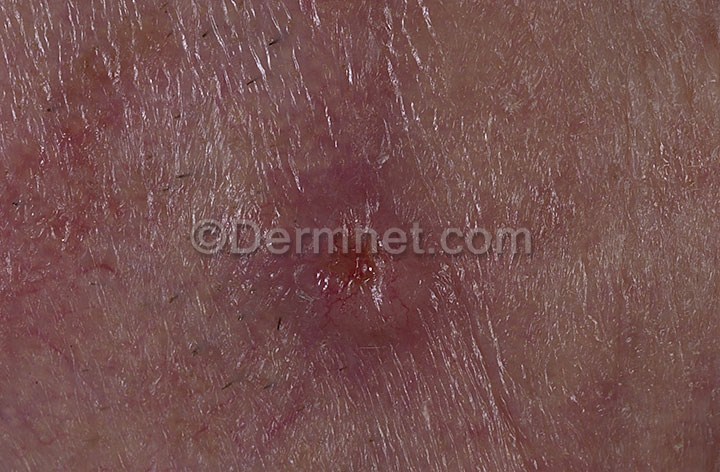
Disease: Actinic Keratosis Basal Cell Carcinoma and other Malignant Lesions